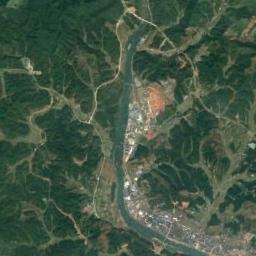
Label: river